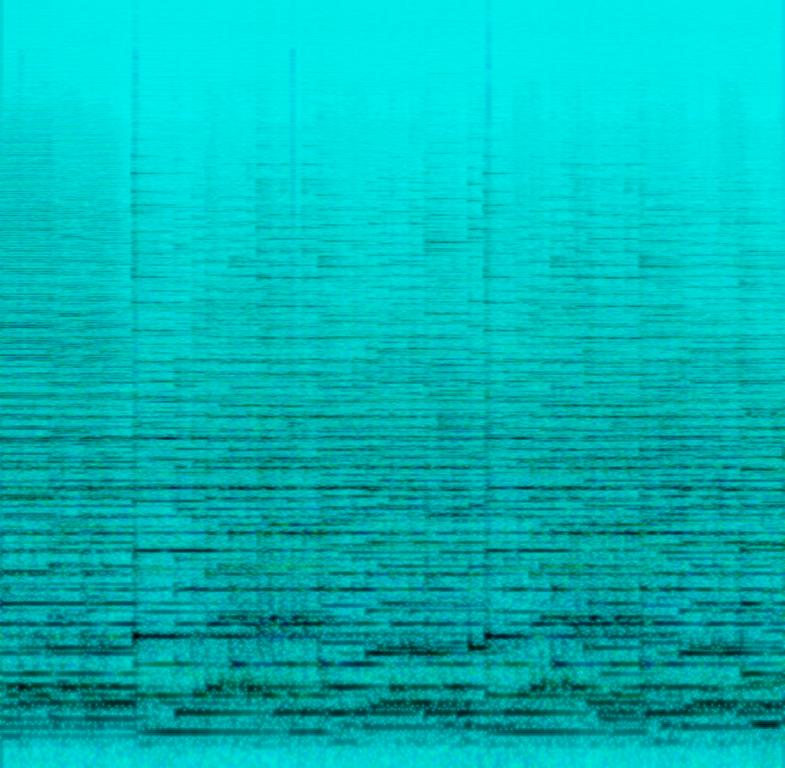
This audio contains someone playing a fast paced piece with a fast left hand and a slower melody in the right hand playing in the midrange. Someone starts playing an accordion alone. This song may be playing live jamming with your friend.